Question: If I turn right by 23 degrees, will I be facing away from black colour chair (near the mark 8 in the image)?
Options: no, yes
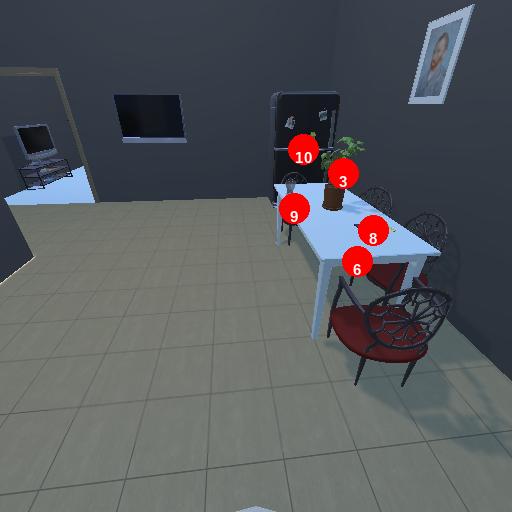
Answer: no